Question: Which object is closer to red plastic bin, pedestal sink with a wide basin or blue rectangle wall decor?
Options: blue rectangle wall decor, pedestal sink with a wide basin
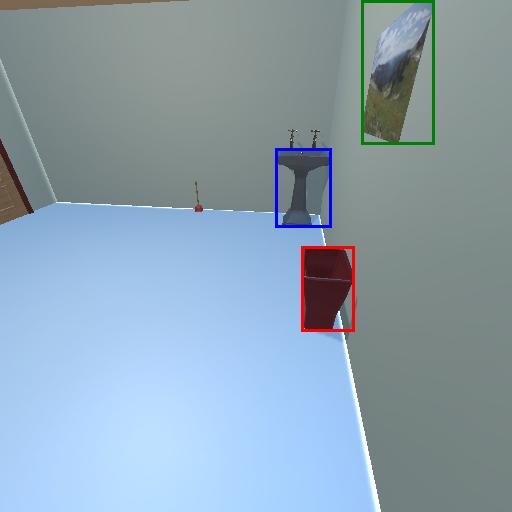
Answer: blue rectangle wall decor